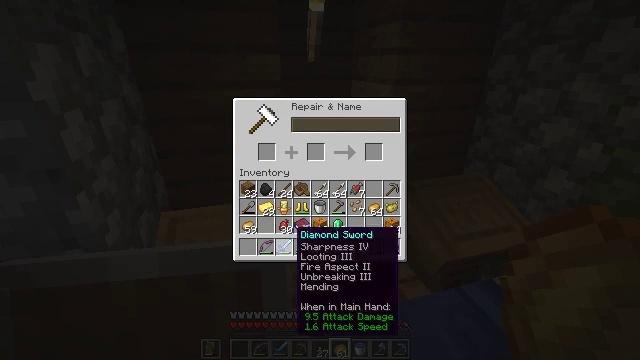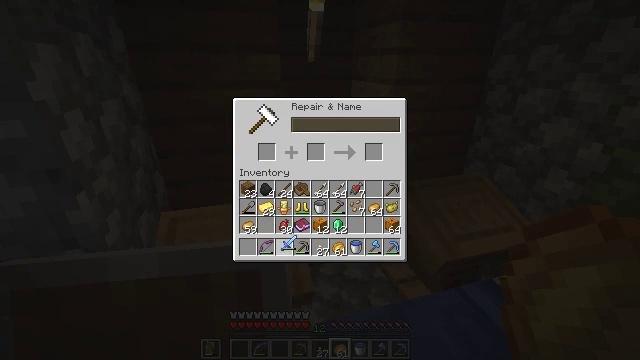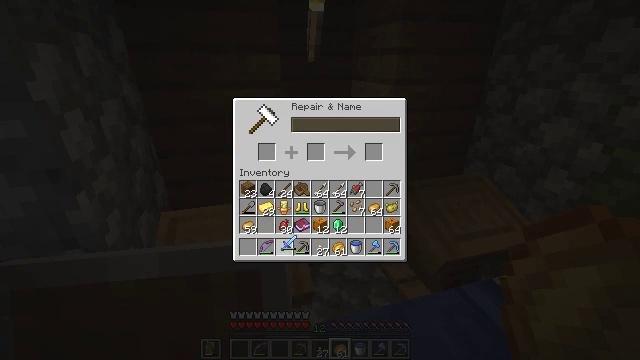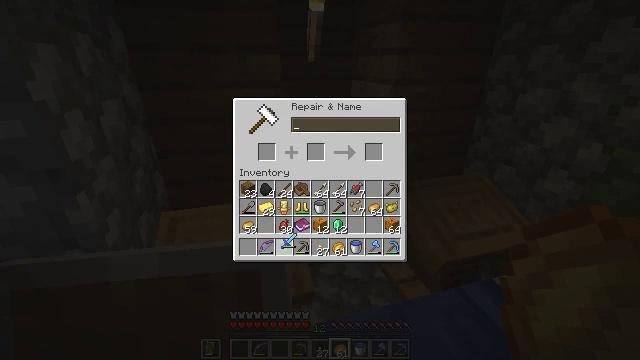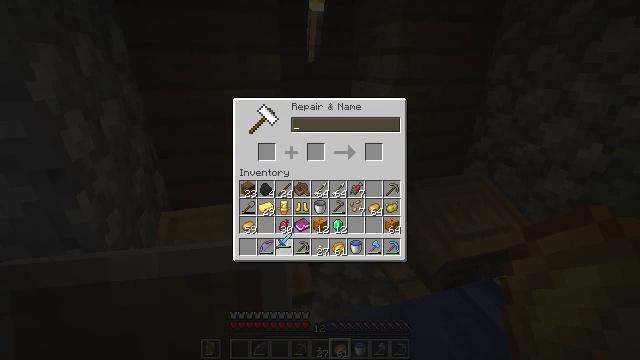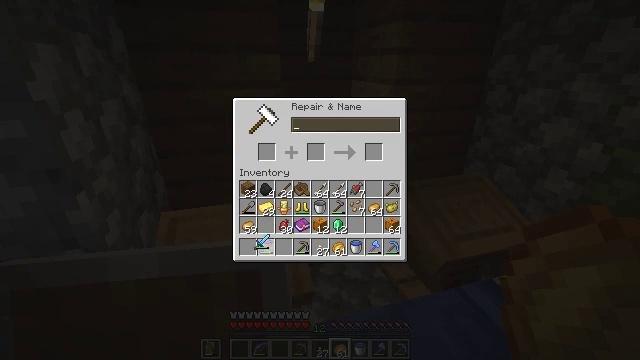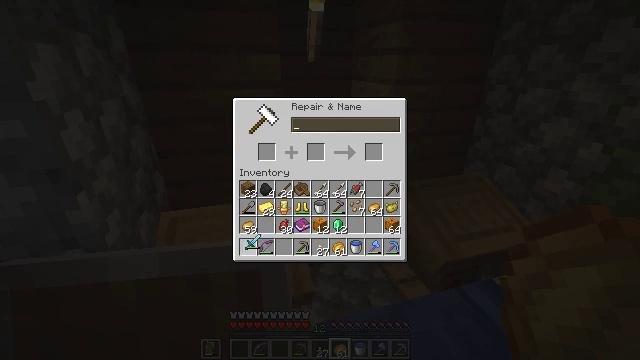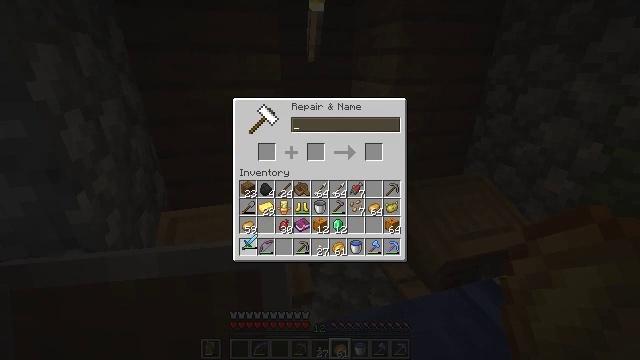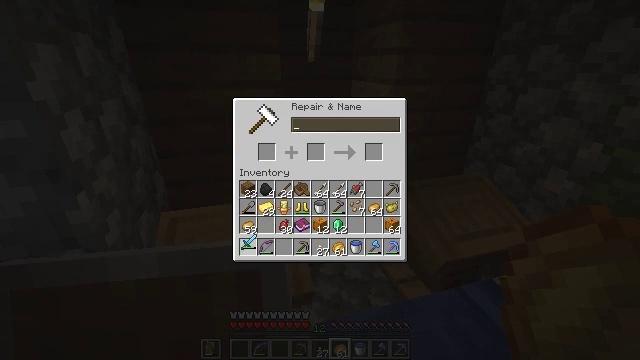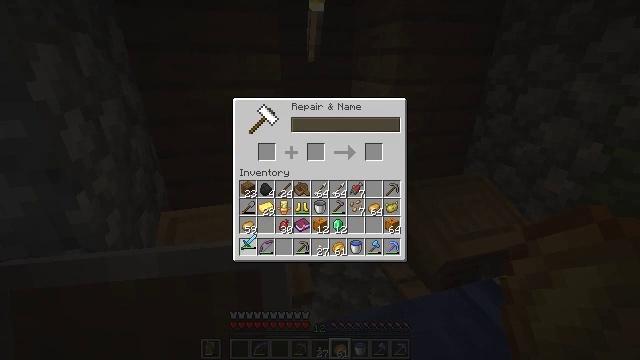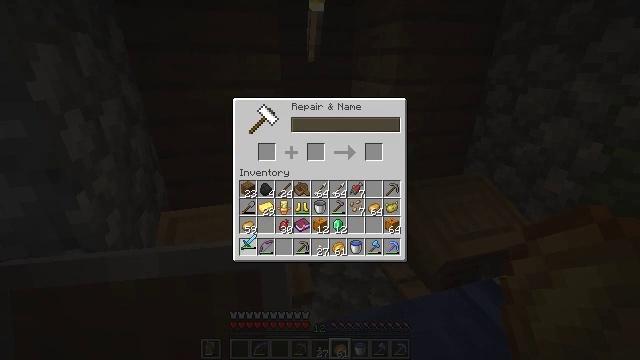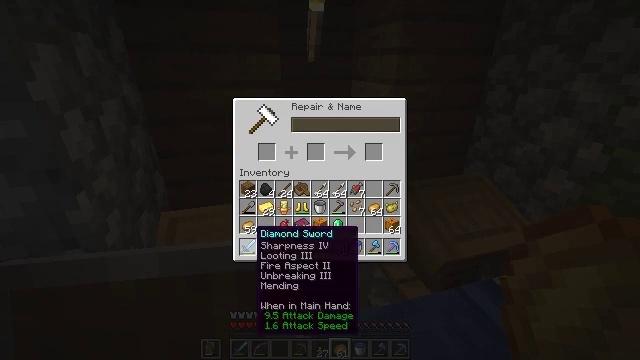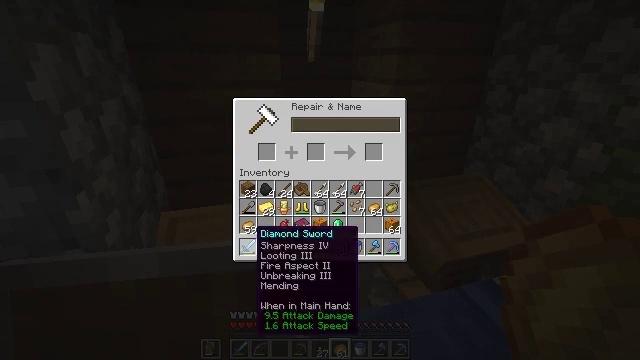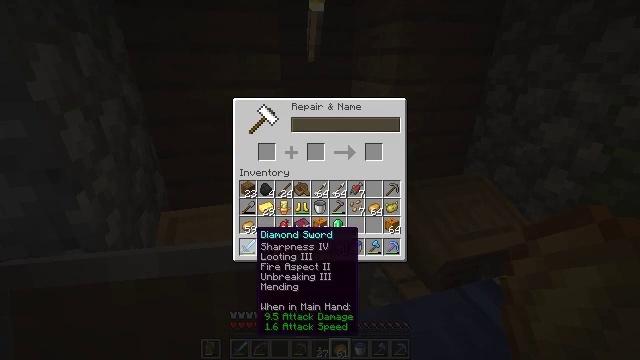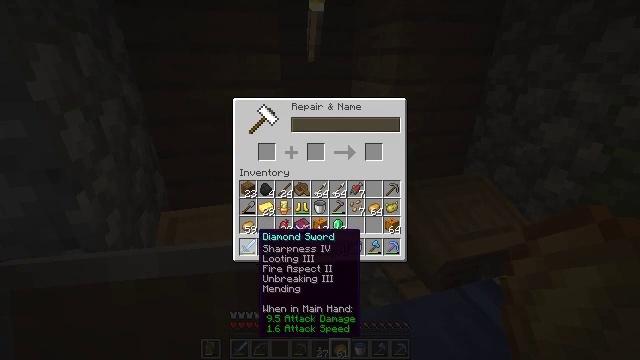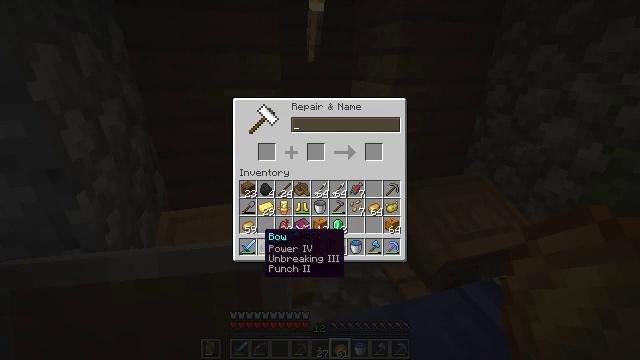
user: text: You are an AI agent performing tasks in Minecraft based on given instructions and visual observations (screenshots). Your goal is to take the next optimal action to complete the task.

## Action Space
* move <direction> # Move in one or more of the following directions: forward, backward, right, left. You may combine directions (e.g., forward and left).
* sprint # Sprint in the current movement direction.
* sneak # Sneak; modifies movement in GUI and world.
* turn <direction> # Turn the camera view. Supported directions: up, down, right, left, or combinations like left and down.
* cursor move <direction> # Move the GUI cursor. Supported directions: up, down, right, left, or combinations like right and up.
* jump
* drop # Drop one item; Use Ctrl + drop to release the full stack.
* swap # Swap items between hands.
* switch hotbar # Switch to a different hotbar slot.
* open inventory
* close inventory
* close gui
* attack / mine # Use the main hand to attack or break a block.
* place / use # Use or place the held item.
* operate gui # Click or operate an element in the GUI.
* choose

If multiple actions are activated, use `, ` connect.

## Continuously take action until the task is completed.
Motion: motion action
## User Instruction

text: Make a melon using melon slices.
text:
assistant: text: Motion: operate gui
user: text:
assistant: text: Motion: operate gui
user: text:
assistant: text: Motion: no_op
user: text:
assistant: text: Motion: no_op
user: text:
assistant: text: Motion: cursor move left
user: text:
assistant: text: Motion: cursor move left
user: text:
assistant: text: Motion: no_op
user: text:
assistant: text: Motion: no_op
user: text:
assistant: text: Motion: operate gui
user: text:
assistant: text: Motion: operate gui
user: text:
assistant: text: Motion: no_op
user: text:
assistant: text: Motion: no_op
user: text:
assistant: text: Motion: no_op
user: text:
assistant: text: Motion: no_op
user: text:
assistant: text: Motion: no_op
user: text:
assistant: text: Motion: cursor move right
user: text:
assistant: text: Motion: no_op
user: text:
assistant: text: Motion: no_op
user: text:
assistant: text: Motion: cursor move right
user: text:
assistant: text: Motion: cursor move right
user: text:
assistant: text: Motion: no_op
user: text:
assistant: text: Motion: no_op
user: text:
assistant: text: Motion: no_op
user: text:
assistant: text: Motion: no_op
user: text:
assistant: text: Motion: operate gui
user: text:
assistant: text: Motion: operate gui
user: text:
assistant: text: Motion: no_op
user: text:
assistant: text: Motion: cursor move left and up
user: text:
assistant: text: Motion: cursor move left
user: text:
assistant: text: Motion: cursor move left